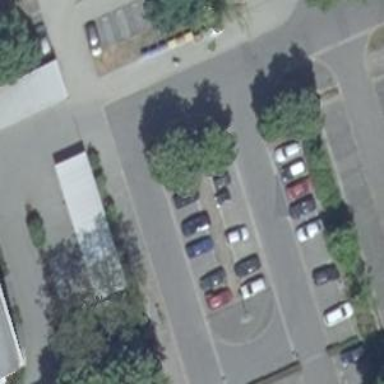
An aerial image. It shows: Parking area with grass paver surface.